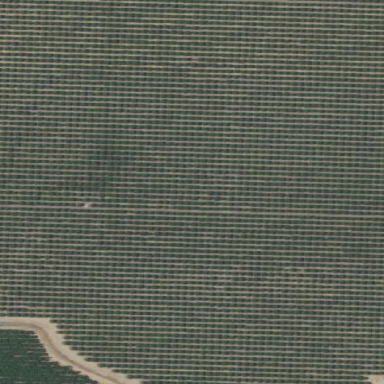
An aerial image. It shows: Orange orchard with rows of vibrant orange trees.